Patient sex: M
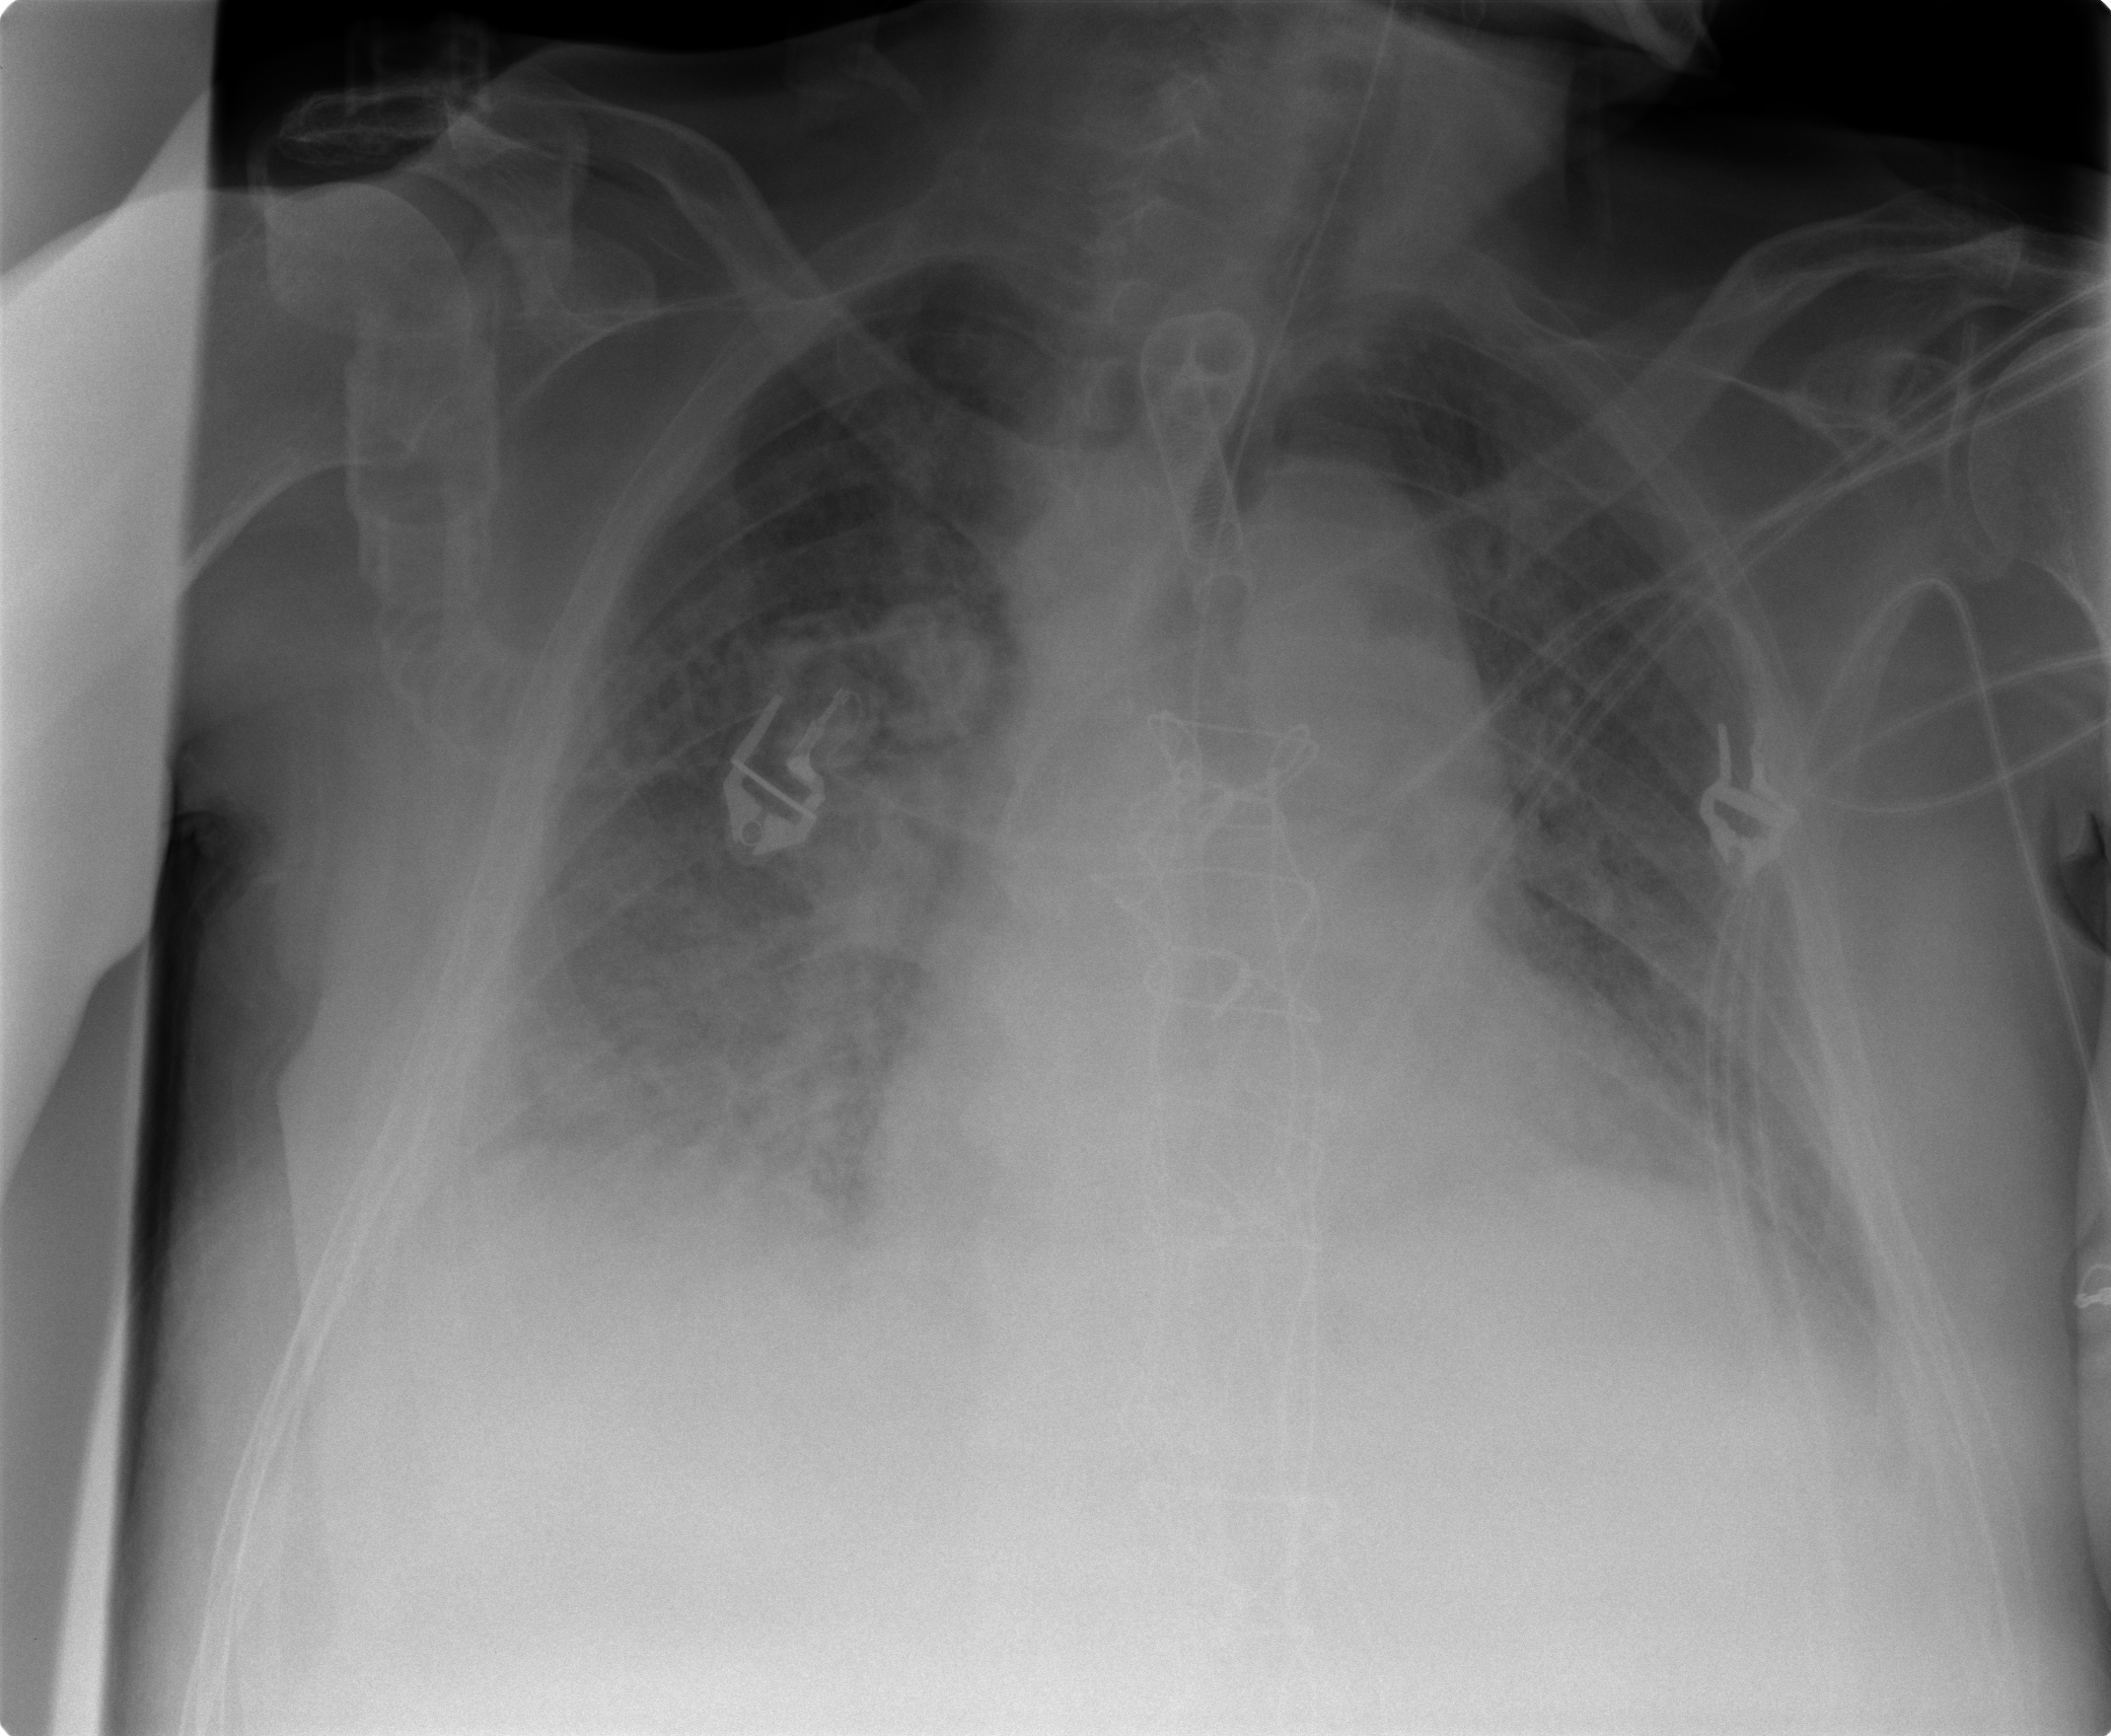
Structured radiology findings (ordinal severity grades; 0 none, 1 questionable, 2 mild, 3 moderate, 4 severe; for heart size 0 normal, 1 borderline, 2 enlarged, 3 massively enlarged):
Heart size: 2
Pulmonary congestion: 2
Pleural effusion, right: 2
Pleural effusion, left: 2
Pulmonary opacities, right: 2
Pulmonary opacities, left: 2
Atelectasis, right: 2
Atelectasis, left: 2